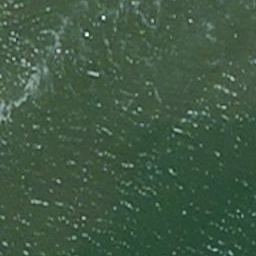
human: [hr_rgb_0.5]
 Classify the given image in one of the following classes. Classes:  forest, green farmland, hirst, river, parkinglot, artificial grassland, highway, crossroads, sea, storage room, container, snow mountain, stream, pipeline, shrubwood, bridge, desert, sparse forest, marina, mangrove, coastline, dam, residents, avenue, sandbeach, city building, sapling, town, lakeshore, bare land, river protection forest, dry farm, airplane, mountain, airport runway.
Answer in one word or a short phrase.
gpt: sea